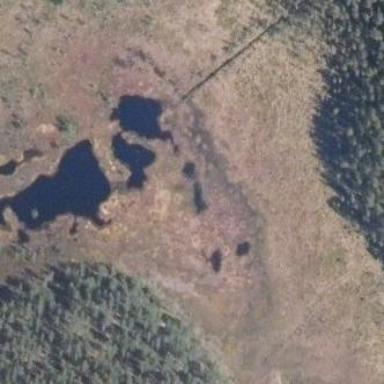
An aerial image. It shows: Serene lake surrounded by nature.